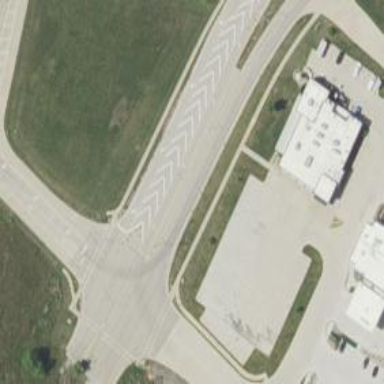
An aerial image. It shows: Road marking of gore chevron.